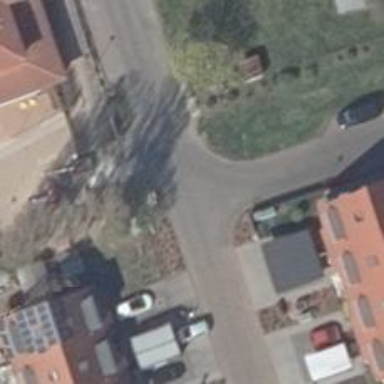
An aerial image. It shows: Residential road without sidewalk.